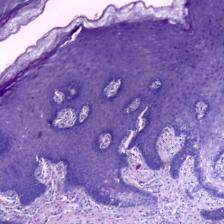
Diagnosis: Normal